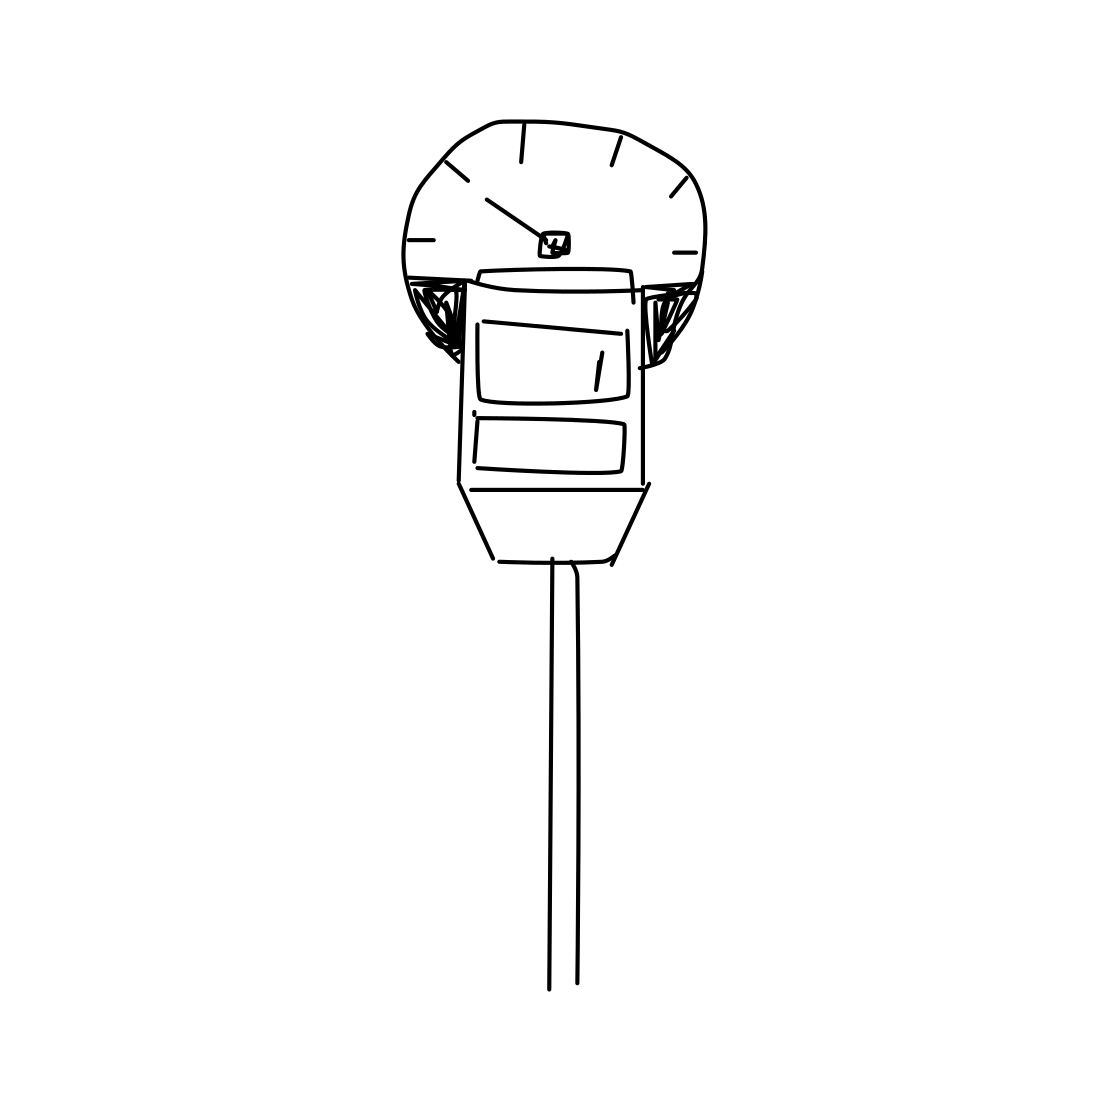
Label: parking meter